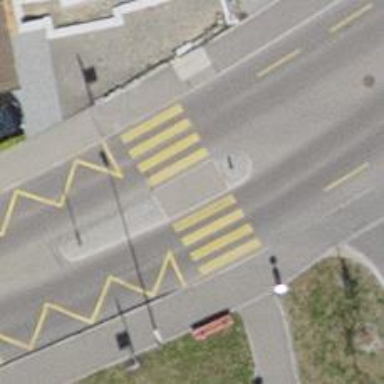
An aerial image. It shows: Marked footway crossing with asphalt surface and pedestrian island.